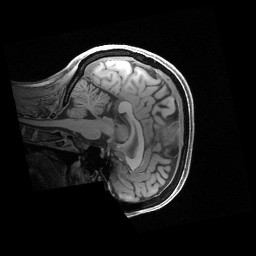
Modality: T1w
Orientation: sagittal
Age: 38
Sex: female
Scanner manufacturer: siemens
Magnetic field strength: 3 T
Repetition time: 2.4 s
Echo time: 0.00222 s